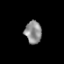
Tissue: prostate
Cell type: T cells
Senescence score: 0.7016
Nuclear area (px): 368
Mean DAPI intensity: 142.535